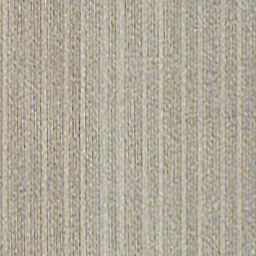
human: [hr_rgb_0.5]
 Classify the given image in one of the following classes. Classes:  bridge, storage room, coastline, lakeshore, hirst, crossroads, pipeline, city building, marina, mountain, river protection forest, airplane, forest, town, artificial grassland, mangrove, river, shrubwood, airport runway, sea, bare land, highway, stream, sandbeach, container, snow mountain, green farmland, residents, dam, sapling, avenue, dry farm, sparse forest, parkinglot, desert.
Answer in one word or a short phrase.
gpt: dry farm